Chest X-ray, PA view. Patient: 60 years old, sex M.
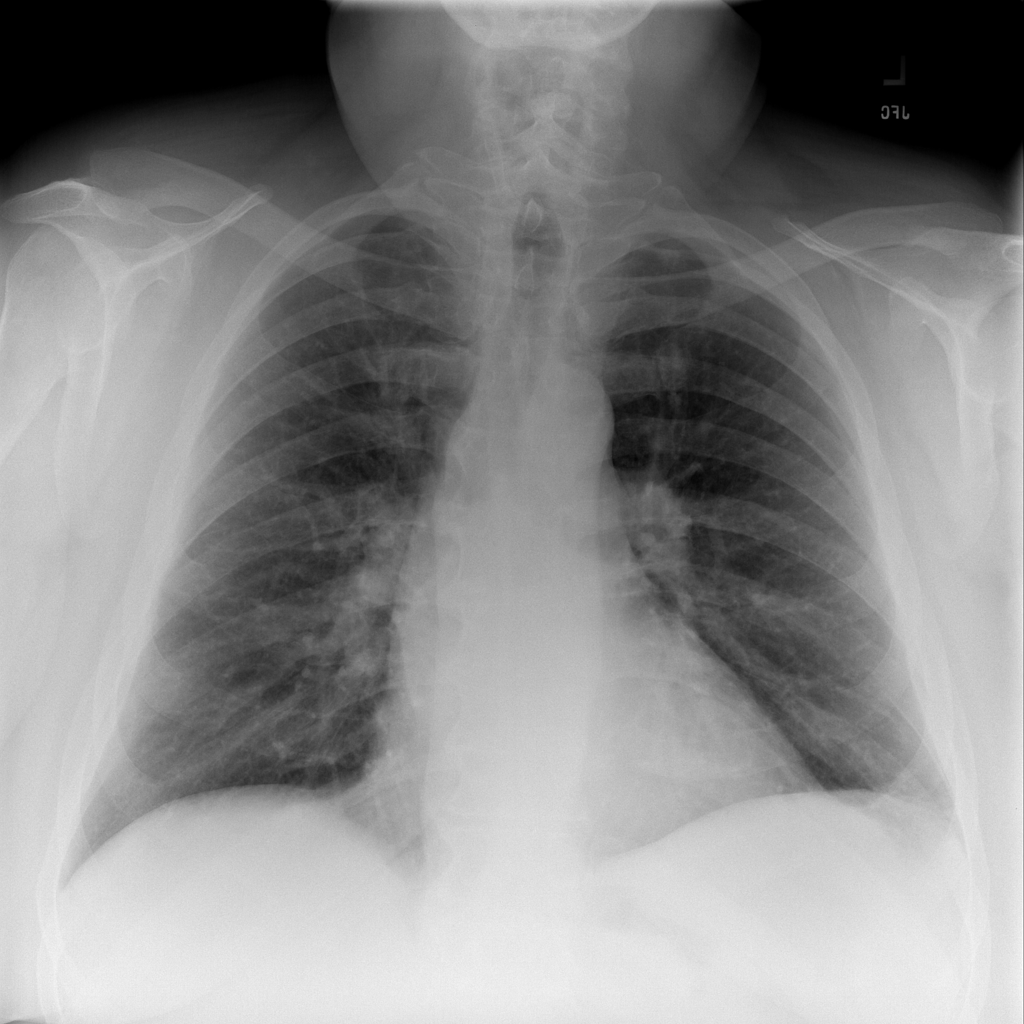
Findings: No Finding